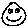
Label: smiley face